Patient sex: M
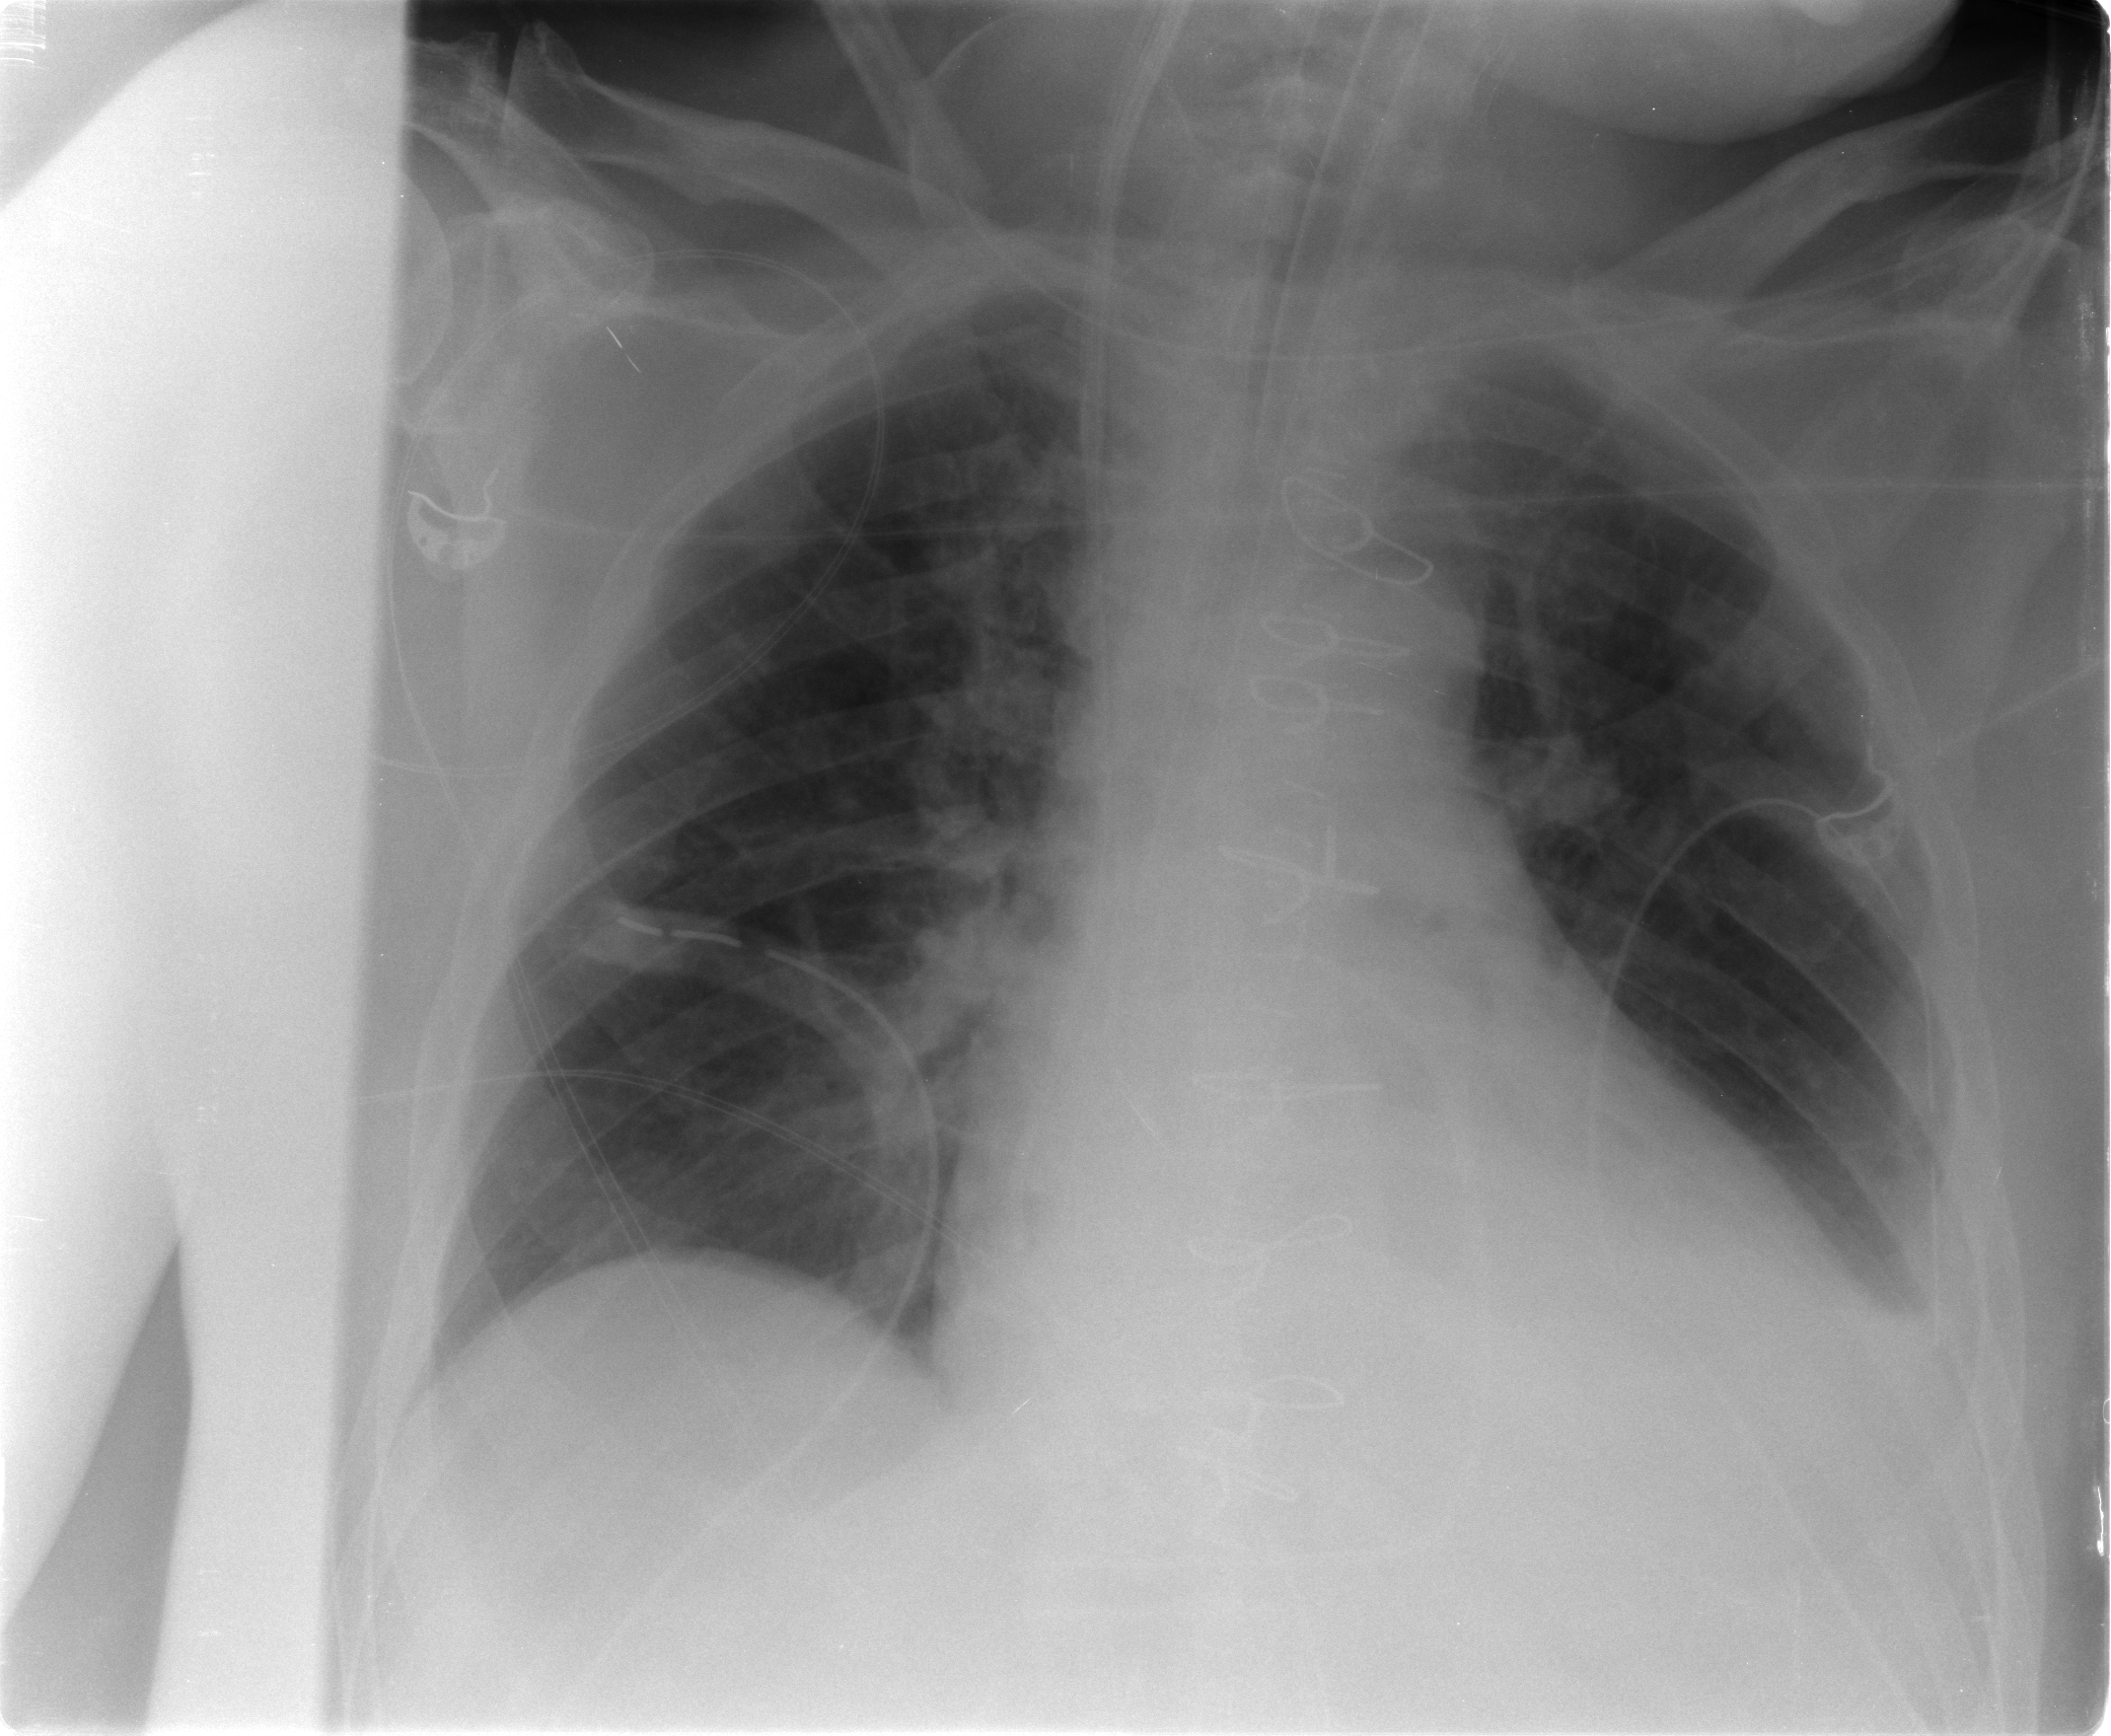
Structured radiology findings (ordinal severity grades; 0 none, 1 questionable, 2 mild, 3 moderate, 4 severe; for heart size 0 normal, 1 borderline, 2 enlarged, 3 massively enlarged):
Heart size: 2
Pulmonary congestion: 2
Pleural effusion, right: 0
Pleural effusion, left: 2
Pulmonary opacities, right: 2
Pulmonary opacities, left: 1
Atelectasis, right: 2
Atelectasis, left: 2